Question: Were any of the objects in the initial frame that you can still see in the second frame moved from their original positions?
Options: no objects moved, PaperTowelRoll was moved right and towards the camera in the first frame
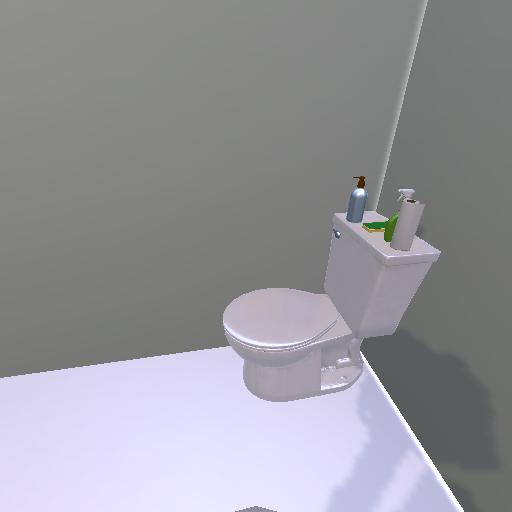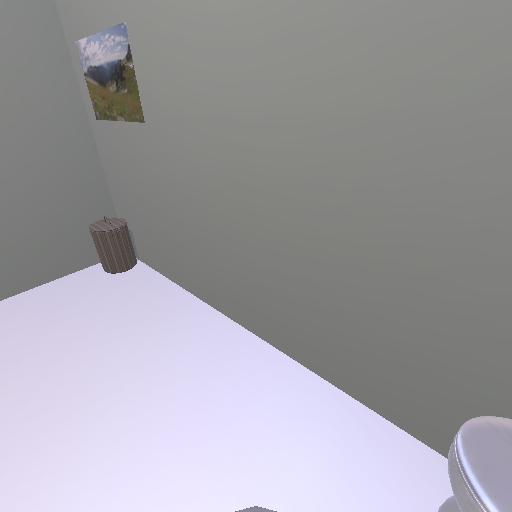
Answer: no objects moved